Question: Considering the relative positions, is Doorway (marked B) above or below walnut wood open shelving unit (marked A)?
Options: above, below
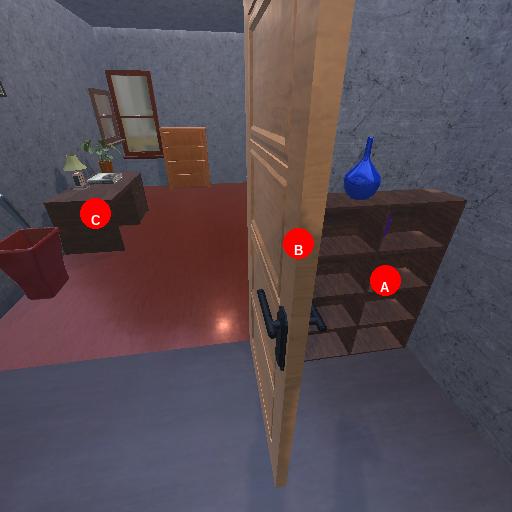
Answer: above